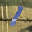
Label: 1